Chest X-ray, AP view. Patient: 38 years old, sex F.
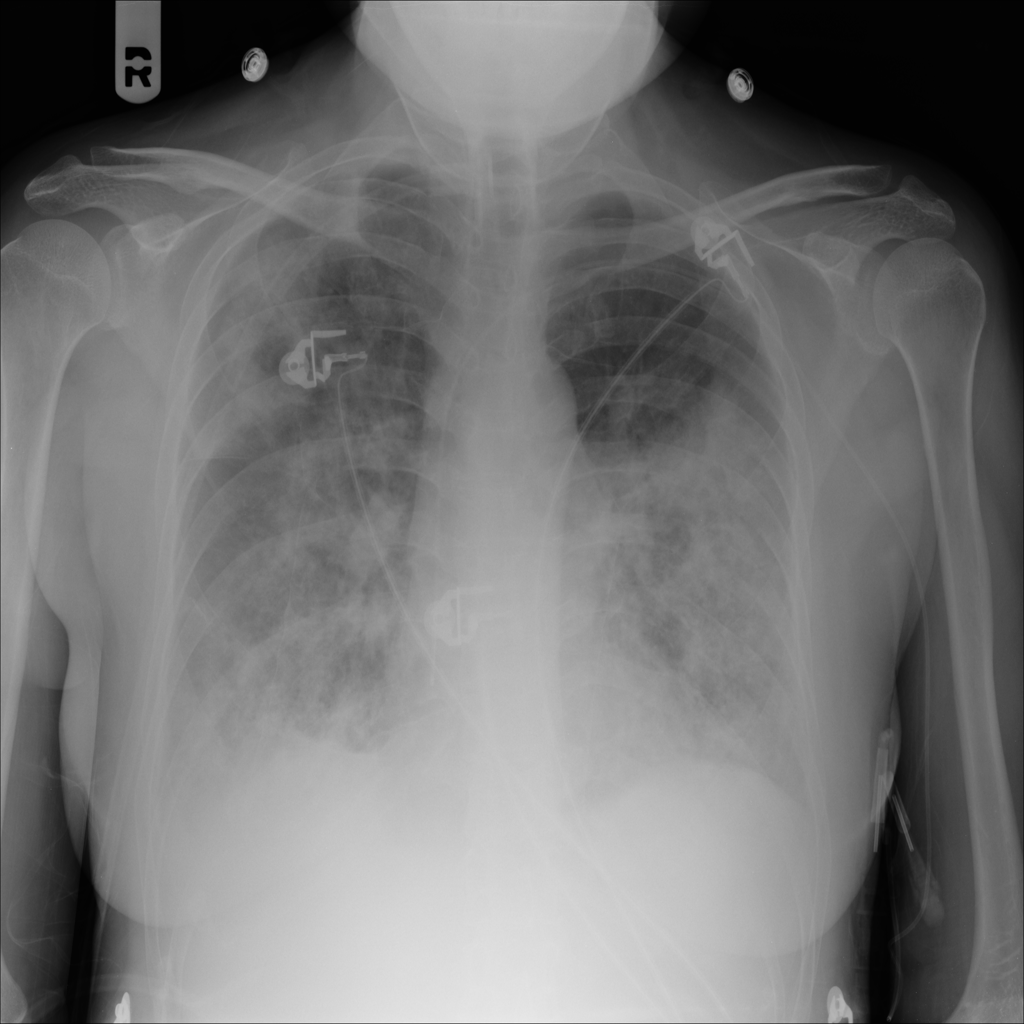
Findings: Infiltration